Question: I'm using eclipse 3.6.1 and WTP 3.2.3 on centOS 5.5.
I have this issue where my expression values are showing up as blank when stepping through a jsp page (see screenshot). The same objects appear fine in the variables pane. I tried to see if I there was setting that might be impacting this behavior but didn't see anything. Has anyone else run into this issue?
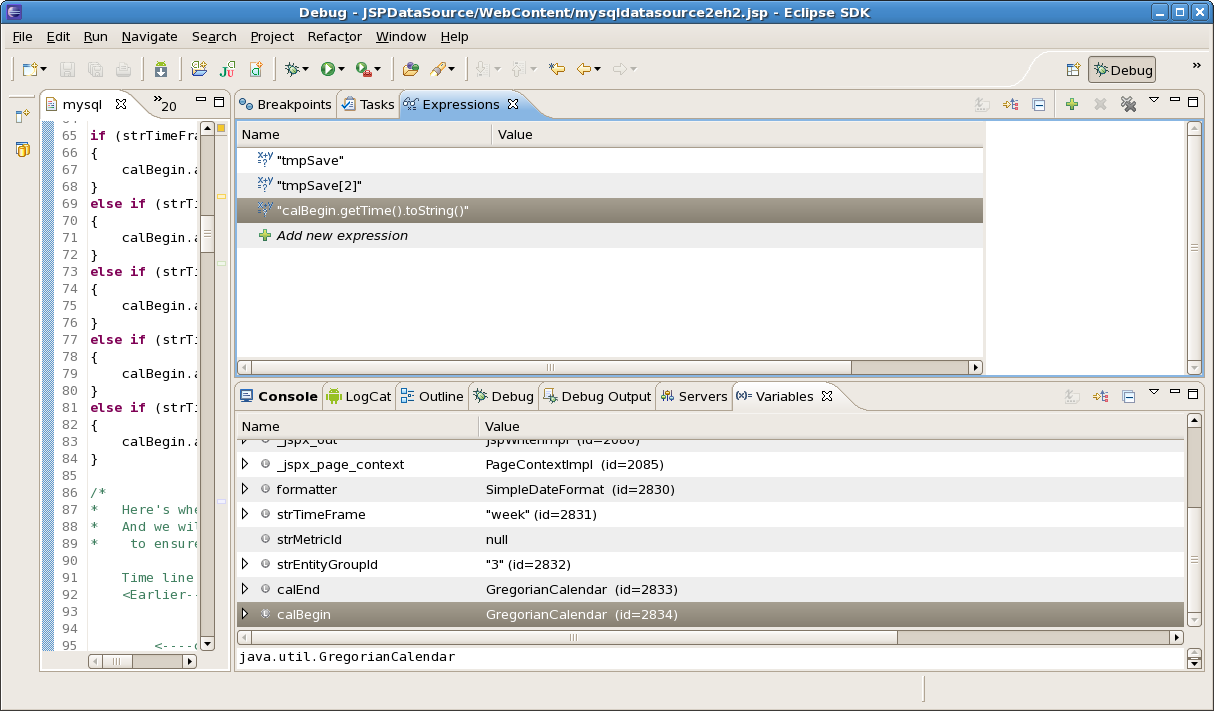
Answer: It turns out there is a bug ticket for this issue:
<URL>